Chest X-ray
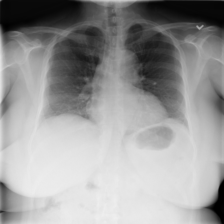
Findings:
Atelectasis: negative
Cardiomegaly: negative
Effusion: negative
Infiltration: positive
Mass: negative
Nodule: negative
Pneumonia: negative
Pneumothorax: negative
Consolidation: negative
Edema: negative
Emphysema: negative
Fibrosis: negative
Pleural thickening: negative
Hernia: negative